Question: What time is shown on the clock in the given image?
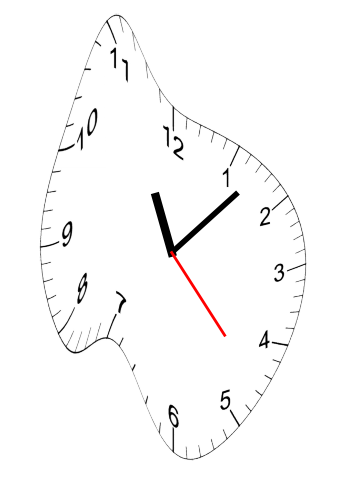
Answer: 11:07:23